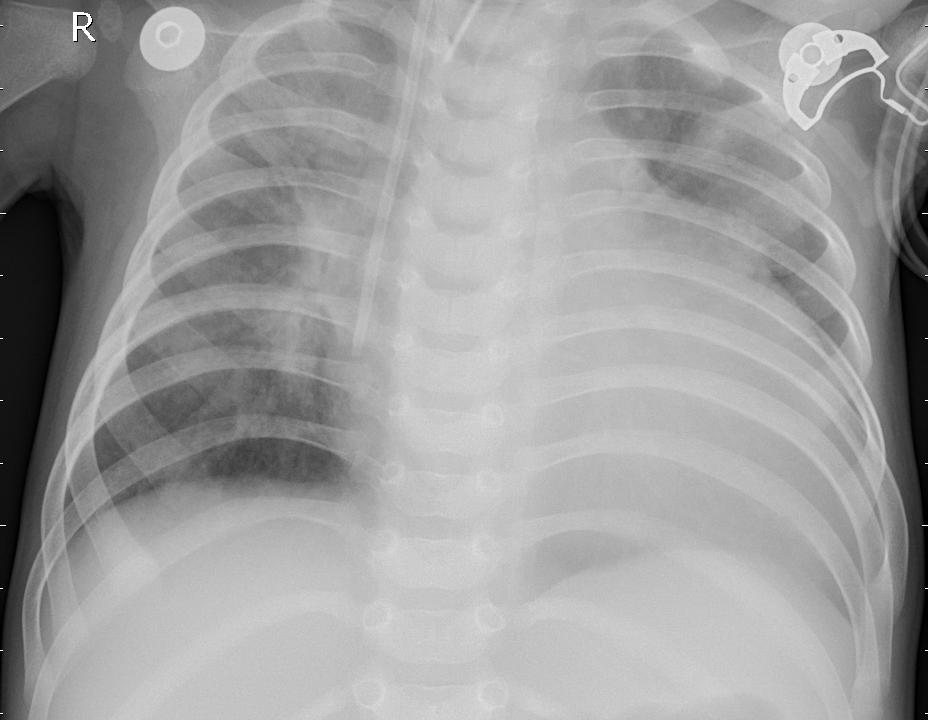
Diagnosis: PNEUMONIA